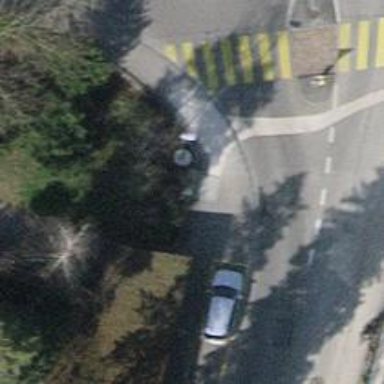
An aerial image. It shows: Street cabinet of man-made origin.